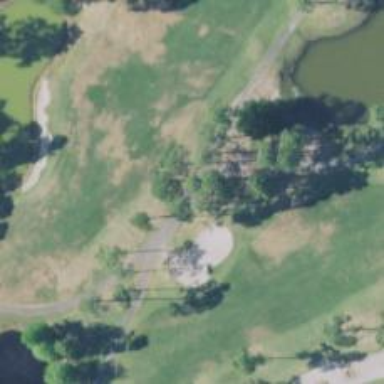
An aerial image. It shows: Path for golf carts.